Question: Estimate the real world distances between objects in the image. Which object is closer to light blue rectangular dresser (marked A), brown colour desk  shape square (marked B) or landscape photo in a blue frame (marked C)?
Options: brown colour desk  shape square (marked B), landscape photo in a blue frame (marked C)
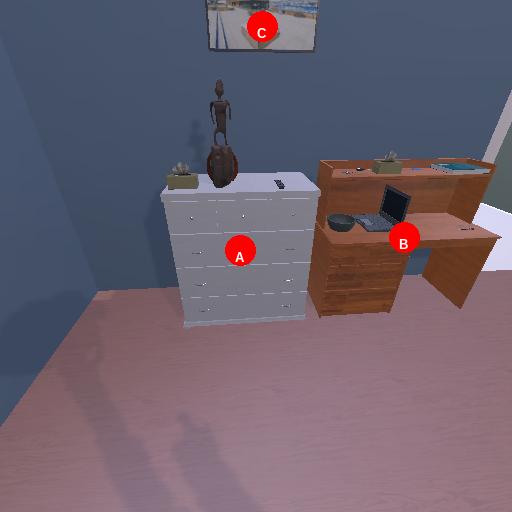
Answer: brown colour desk  shape square (marked B)